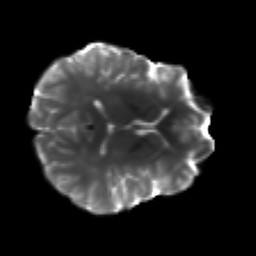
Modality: T2w
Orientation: axial
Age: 24
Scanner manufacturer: siemens
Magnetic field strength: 3 T
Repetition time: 4.52 s
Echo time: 0.084 s